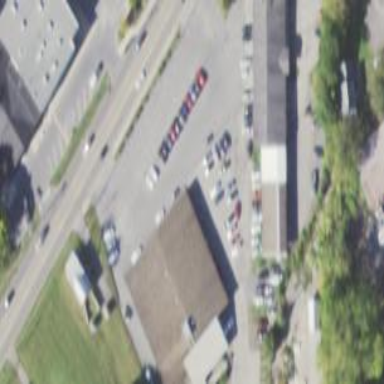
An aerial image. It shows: Building housing car shop.